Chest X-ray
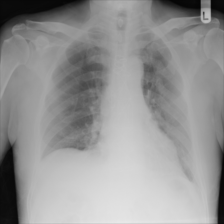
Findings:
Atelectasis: negative
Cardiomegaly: negative
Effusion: negative
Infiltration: negative
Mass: negative
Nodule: negative
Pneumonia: negative
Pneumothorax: negative
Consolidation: negative
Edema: negative
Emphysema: negative
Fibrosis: negative
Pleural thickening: negative
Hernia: negative